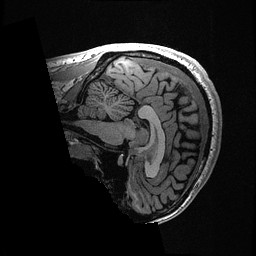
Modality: T1w
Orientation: sagittal
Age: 26
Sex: male
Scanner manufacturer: ge
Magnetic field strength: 3 T
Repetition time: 0.006952 s
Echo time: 0.00292 s